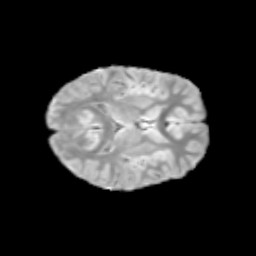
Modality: T2w
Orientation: axial
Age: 11
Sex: female
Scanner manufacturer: siemens
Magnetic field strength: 3 T
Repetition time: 3.8 s
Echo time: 0.07 s